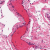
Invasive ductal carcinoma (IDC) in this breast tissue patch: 0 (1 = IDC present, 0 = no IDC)